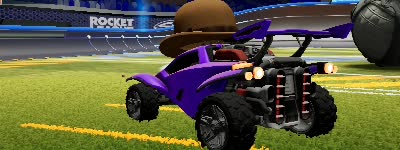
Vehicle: octane